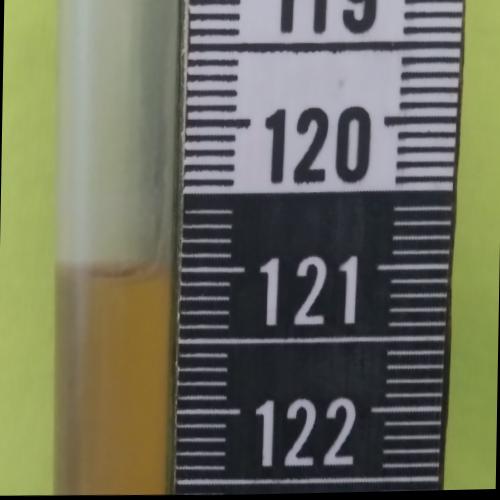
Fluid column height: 121.0 cm